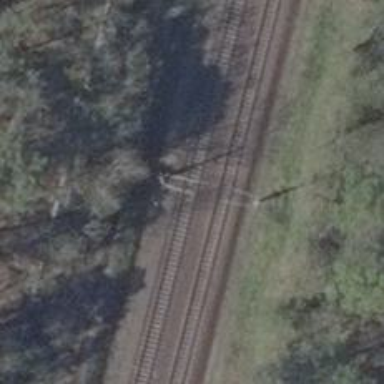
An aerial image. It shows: Milestone along the railway with catenary mast.